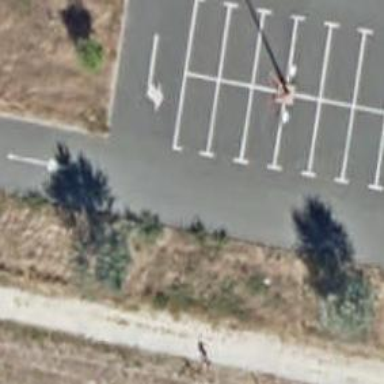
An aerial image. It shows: Parking aisle designated as service road.